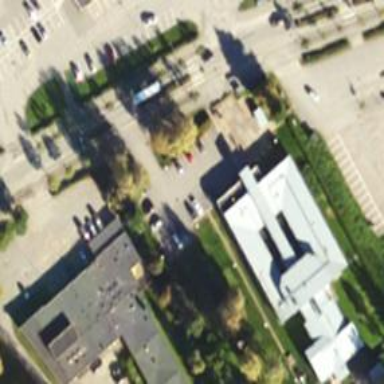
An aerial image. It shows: Parking area.